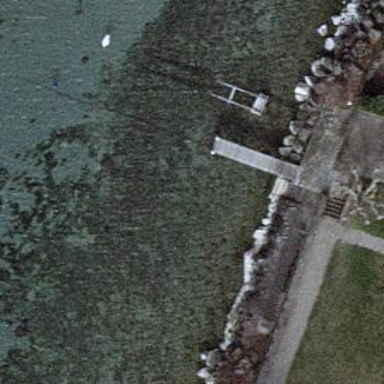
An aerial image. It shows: Man-made pier.